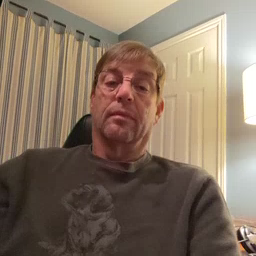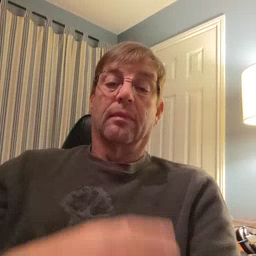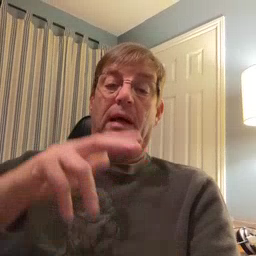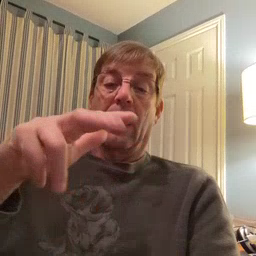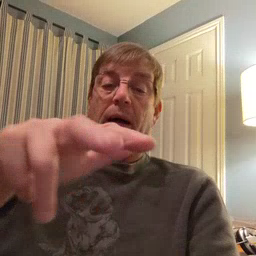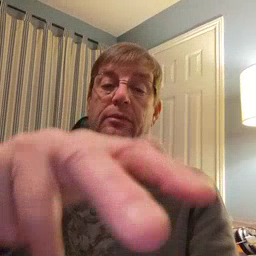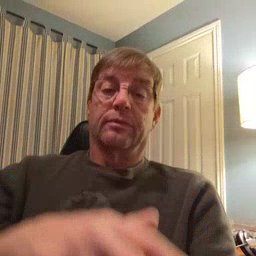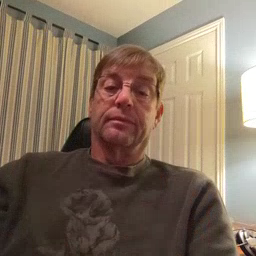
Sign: helicopter